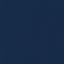
Land use / land cover: SeaLake